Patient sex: M
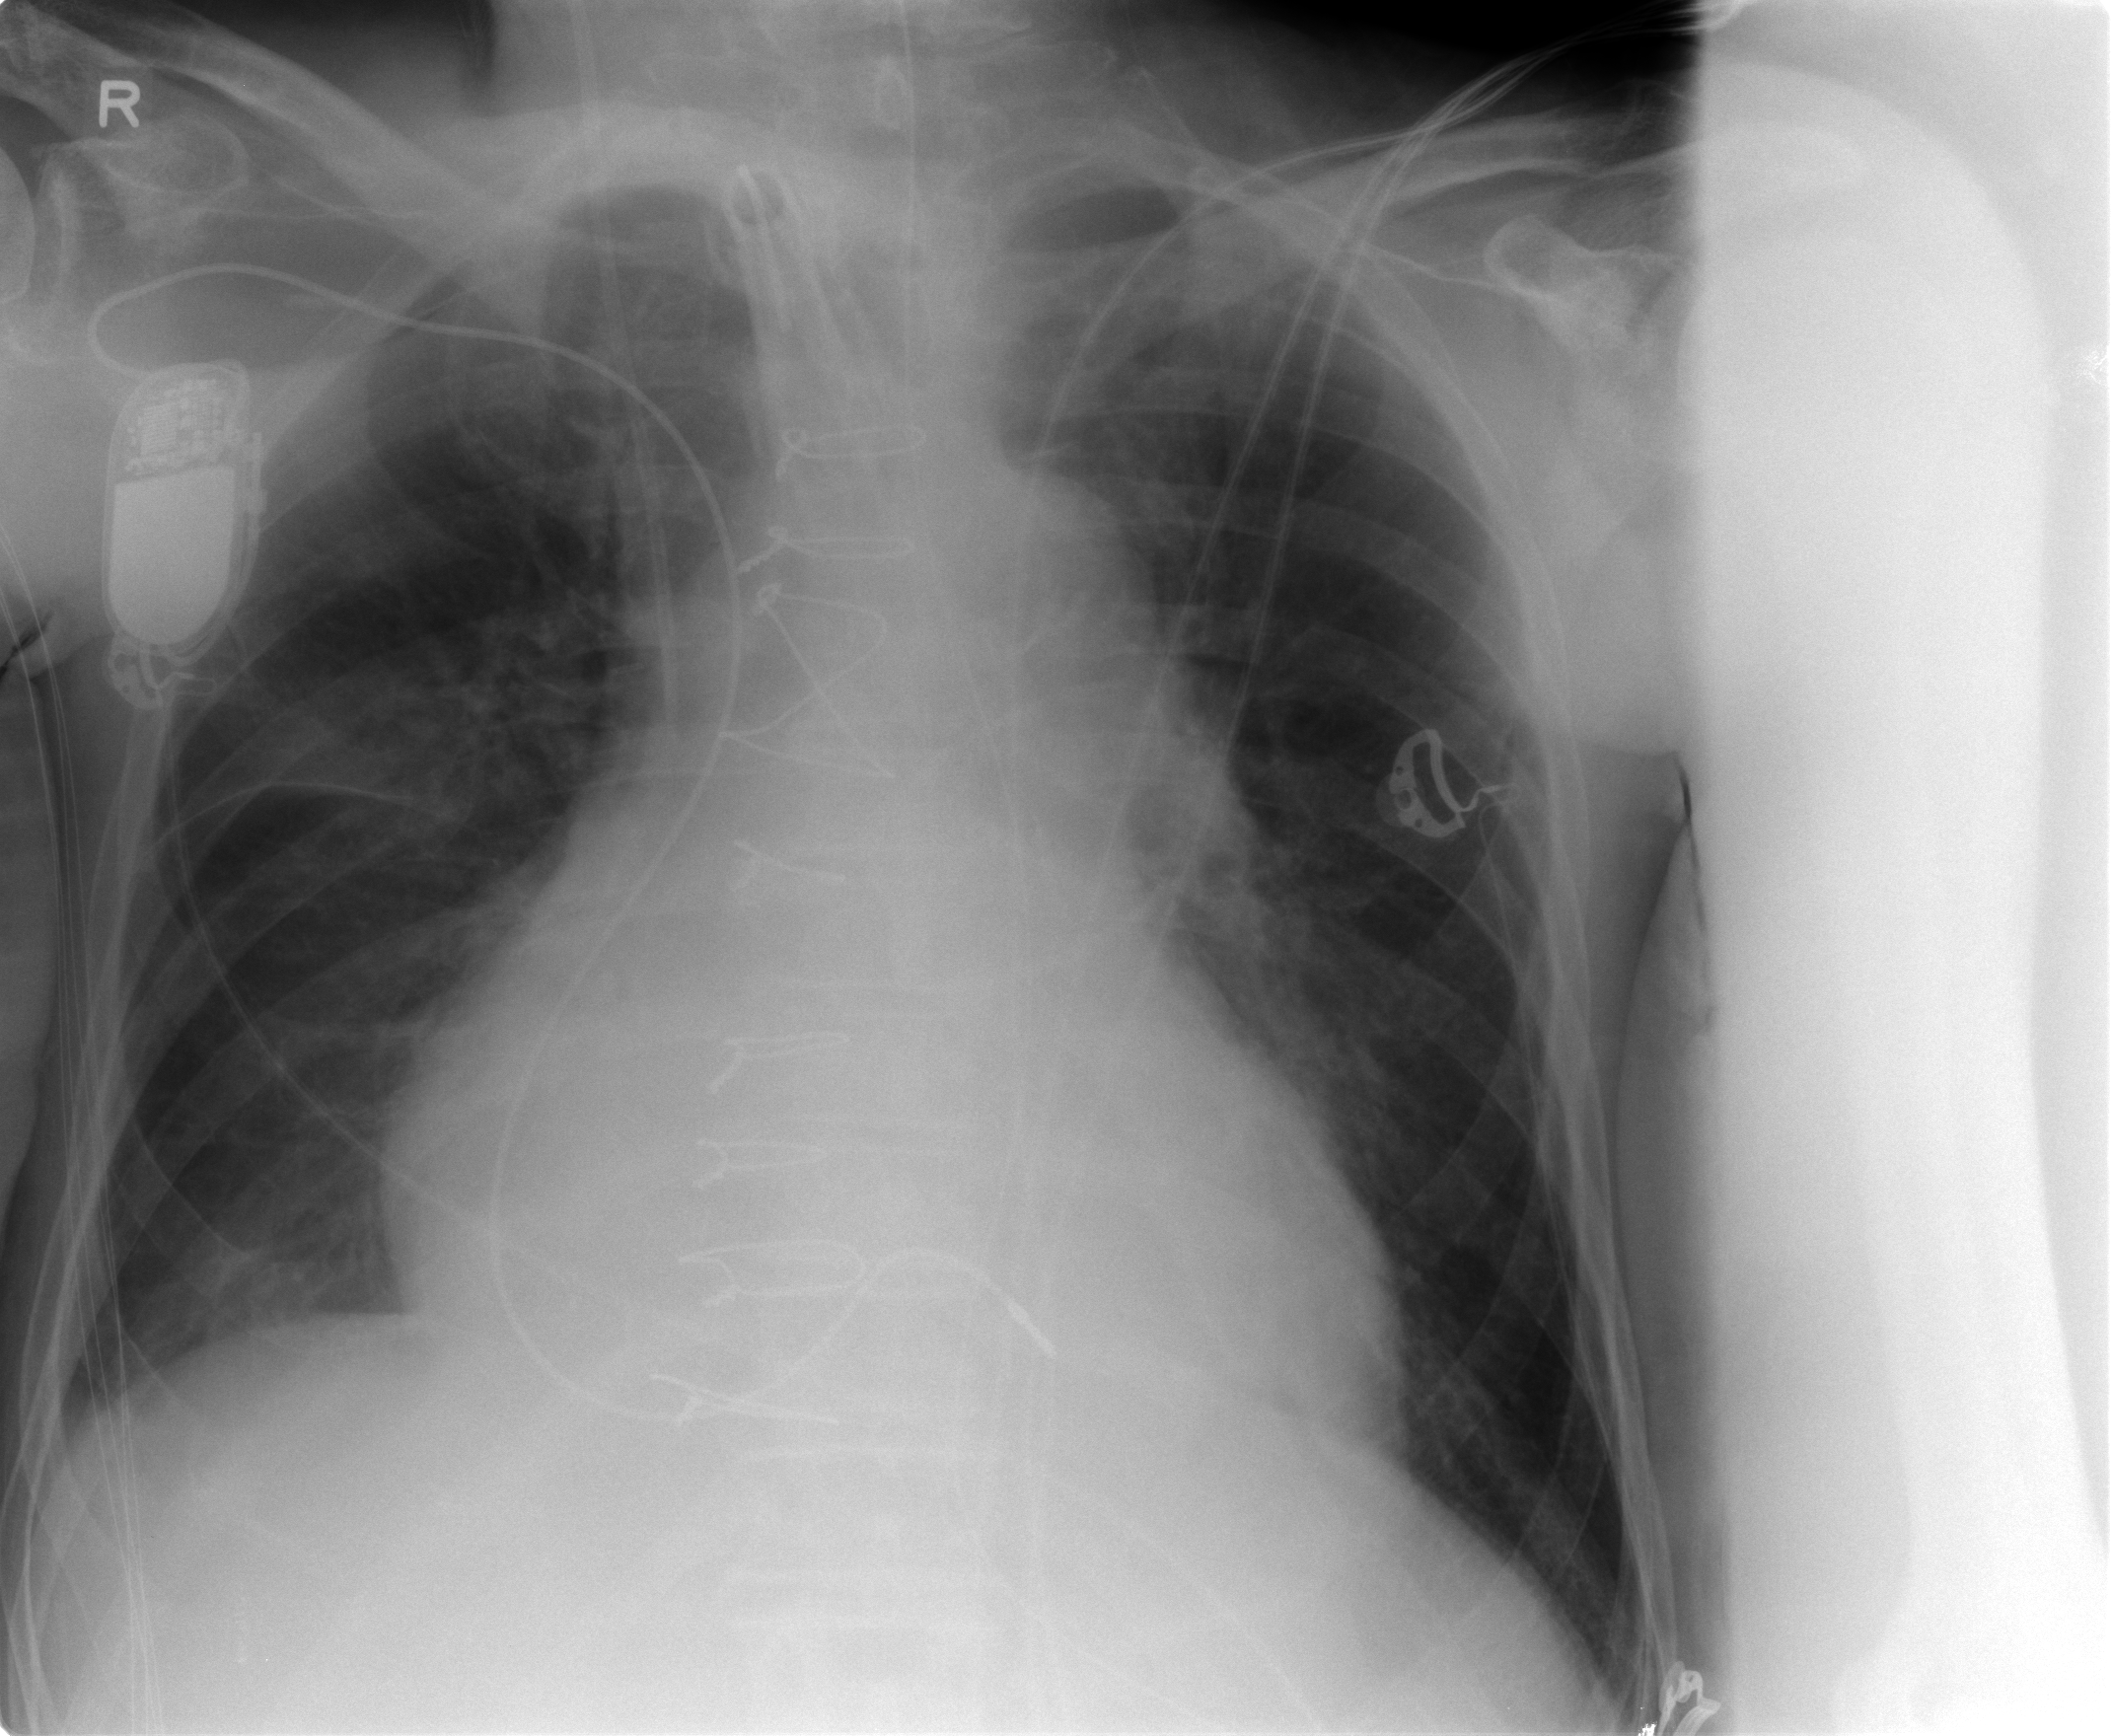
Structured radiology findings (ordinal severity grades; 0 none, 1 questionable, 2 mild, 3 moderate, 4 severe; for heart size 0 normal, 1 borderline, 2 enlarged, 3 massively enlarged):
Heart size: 2
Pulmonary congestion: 0
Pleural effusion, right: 0
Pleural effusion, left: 0
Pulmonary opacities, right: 0
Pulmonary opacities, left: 0
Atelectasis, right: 2
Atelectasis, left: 2